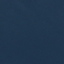
Land use / land cover: SeaLake